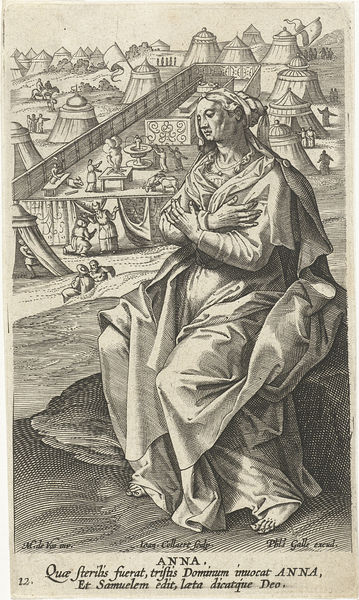
Titel: Hanna
Künstler: Jan (II) Collaert
Standort: Amsterdam
Institution: Rijksmuseum
Schlagwörter: felsen, menschen, frau, zaun, leute, hände, gewand, traurig, schrift, mauer, faltenwurf, barfuss, druck, druckgraphik, schraffur, stich, text, heer, mittelalter, heilige, maria, kupferstich, anna, zelt, zelte, überkreuzt, lager, latein